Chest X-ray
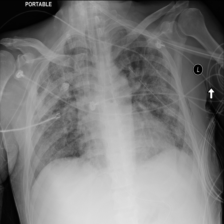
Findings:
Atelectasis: negative
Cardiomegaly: negative
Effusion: negative
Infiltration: negative
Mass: negative
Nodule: negative
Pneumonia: negative
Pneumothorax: negative
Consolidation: negative
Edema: negative
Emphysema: negative
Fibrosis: negative
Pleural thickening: negative
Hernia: negative